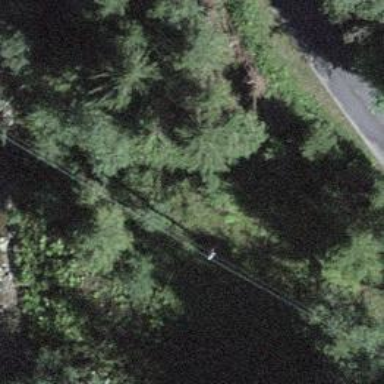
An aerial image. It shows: Utility pole as the man-made structure.